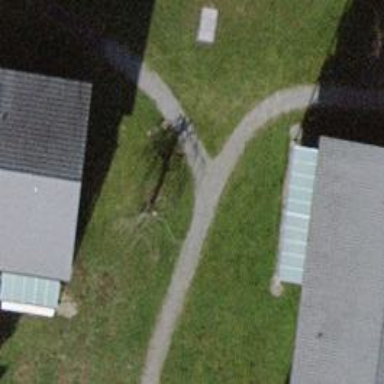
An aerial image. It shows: Unpaved footway.